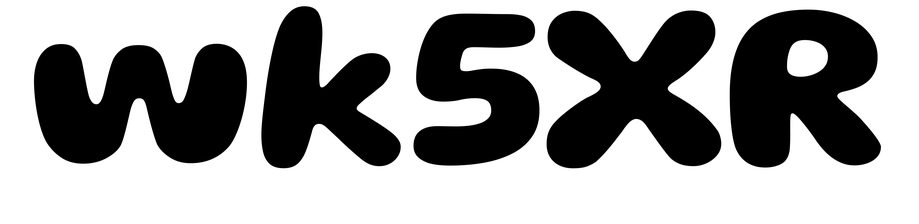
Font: Gluten_Bold